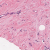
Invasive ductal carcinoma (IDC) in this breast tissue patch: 1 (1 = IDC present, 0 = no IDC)